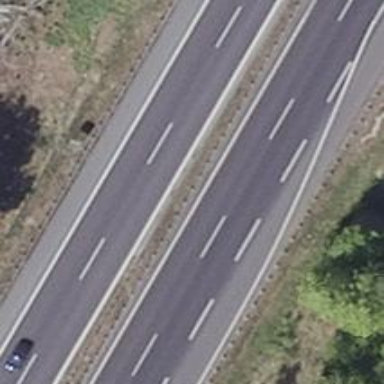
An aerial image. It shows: Asphalt motorway.